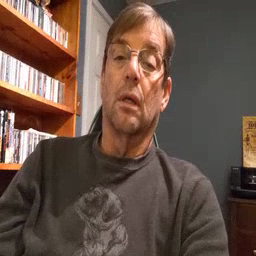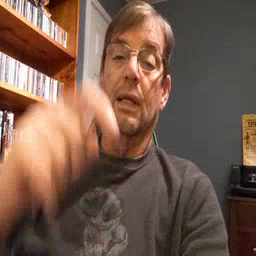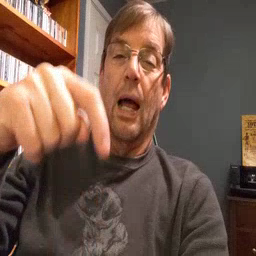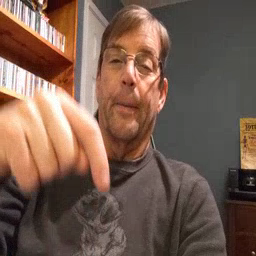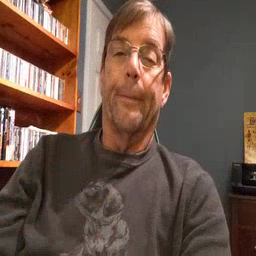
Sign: time